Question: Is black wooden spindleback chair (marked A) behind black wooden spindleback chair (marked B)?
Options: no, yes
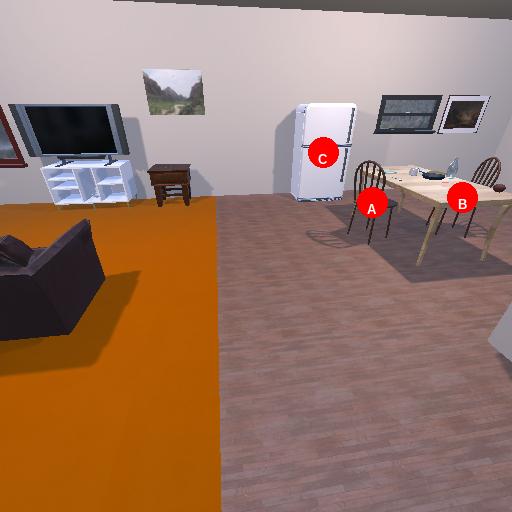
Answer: no